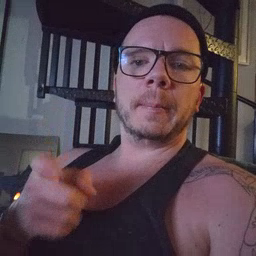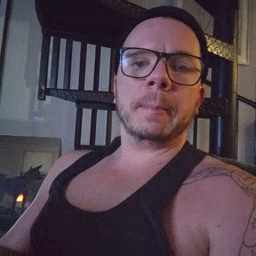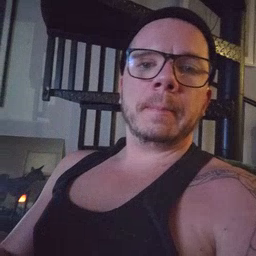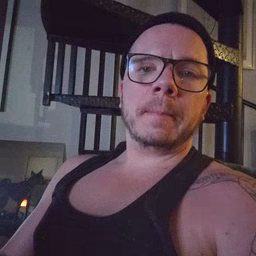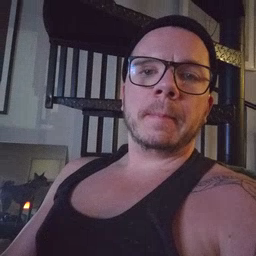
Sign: hesheit